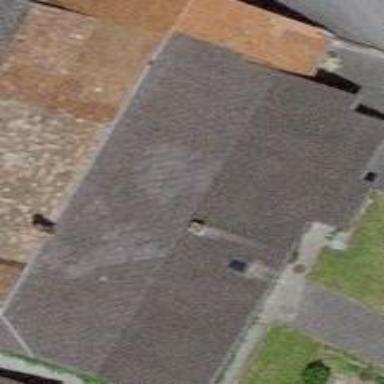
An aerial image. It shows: Farm building.